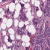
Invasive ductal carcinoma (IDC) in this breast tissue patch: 1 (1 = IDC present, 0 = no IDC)